Question: With YUI, I am creating a 'fixedcenter' dialog, giving it a certain width:
'''
var myDialog = new YAHOO.widget.Dialog("my-dialog", {
width : "300px", fixedcenter: true });
'''
The content of the dialog is dynamic, and might be large enough that the height of the dialog becomes larger than the height of the viewport. For instance, see <URL>. Make your browser window smaller before loading this example, and you'll see you can't reach the rest of the content in the dialog.

Instead of requiring users to scroll down in the main page to see the rest of the content, I'd like the body of the dialog to expend to the height of the viewport, and when this is not enough, I'd like to have a scrollbar inside the body. This is equivalent to having something like '.bd { min-height: viewport-height; overflow: scroll }', where 'viewport-height' is the height of the viewport, maybe minus what is necessary for the titlebar.
Setting this 'min-height' could be done in JavaScript with code running when the dialog is shown and when the window is resized, but is there a better way to do this?
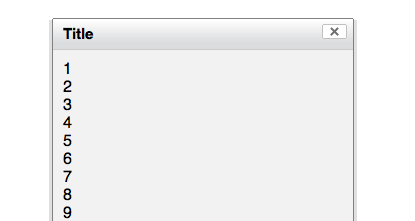
Answer: > ...but is there a better way to do this?
Nope - not with CSS.